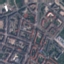
Label: Residential